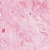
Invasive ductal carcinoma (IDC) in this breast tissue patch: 0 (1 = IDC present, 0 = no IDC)